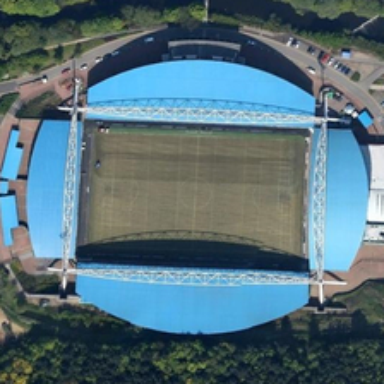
There is a big playground in the middle of the tree .